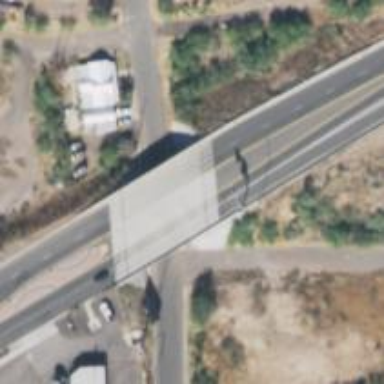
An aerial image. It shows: Bridge over trunk highway with expressway.